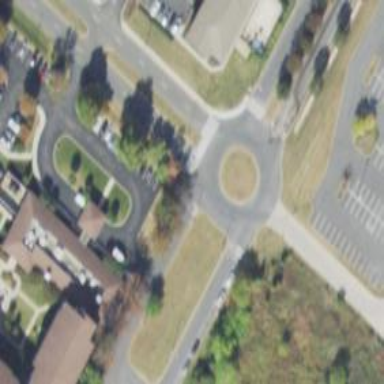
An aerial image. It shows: Unclassified road that forms roundabout at the junction.